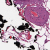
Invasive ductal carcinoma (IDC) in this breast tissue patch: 0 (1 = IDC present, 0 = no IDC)